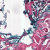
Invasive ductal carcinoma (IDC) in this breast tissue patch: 0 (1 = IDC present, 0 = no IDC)